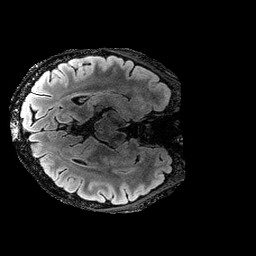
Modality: FLAIR
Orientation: axial
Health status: ill
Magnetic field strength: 3 T